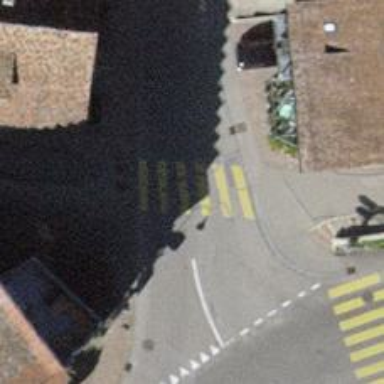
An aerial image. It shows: Zebra crossing on the road.